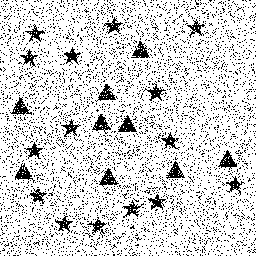
Squares: 0
Triangles: 9
Stars: 15
Total shapes: 24